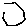
Label: hexagon